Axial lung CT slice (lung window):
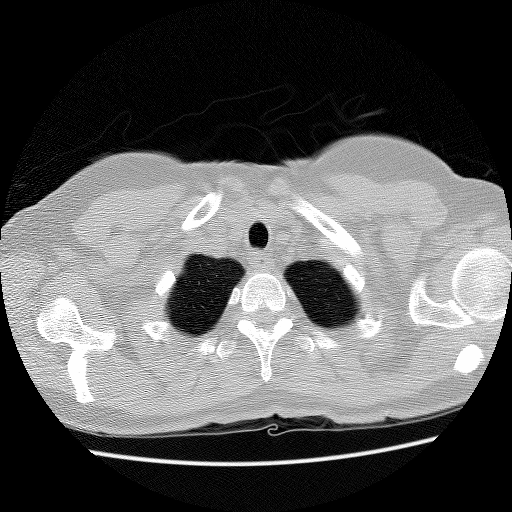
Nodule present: no